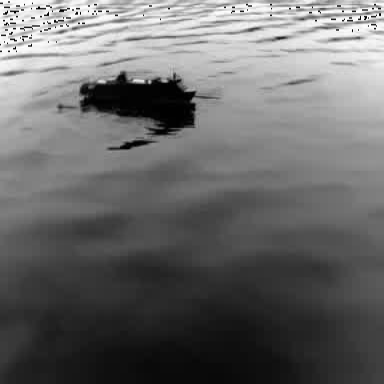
There is a container_ship in the infrared image.